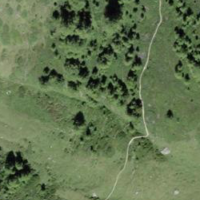
EUNIS habitat code: 41
Species observed at this site:
Arnica montana
Vaccinium uliginosum
Geum montanum